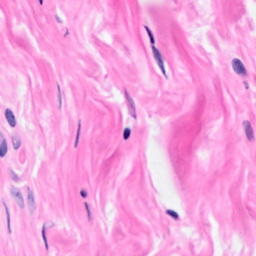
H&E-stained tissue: Breast